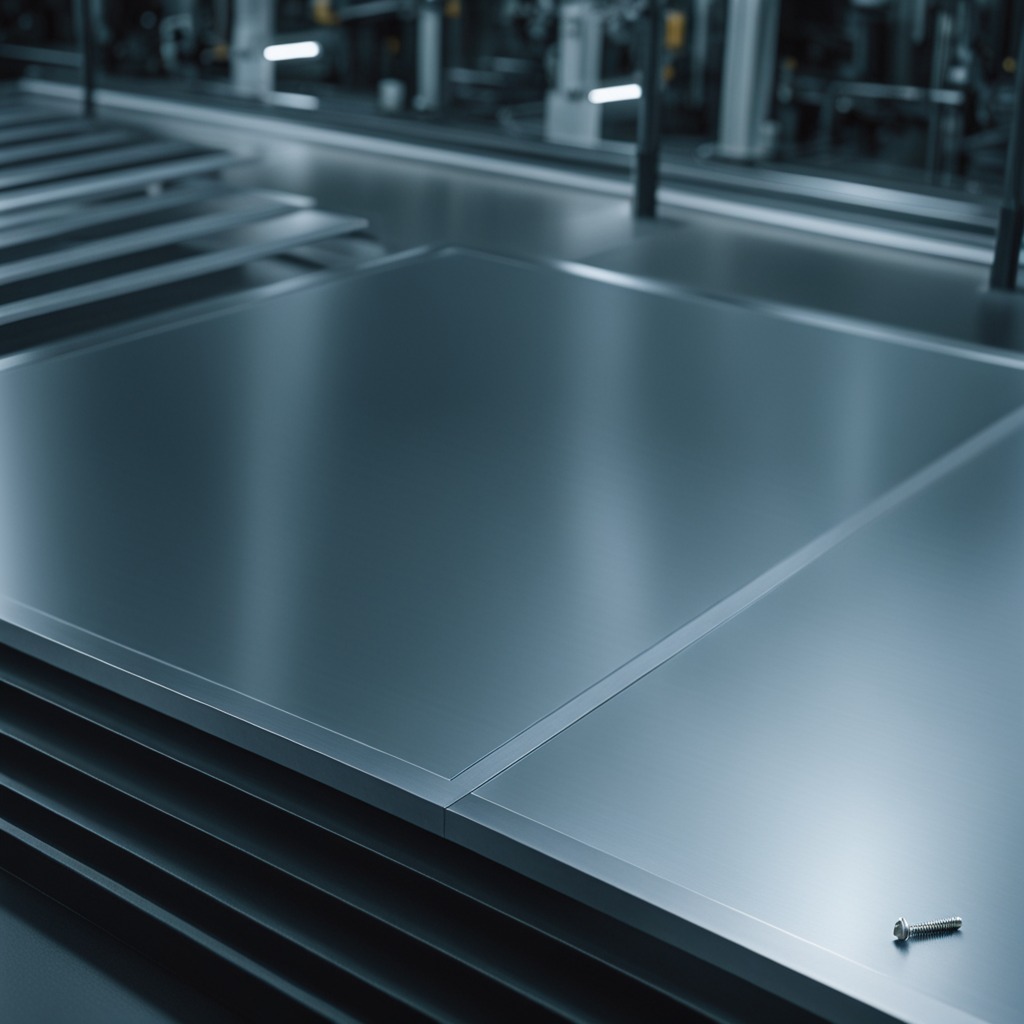
A metal screw lies on the metal table in a machine shop under fluorescent lights.